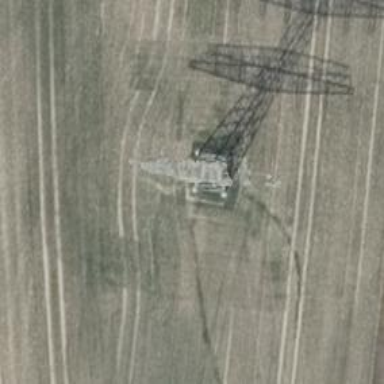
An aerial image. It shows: Power tower.